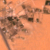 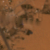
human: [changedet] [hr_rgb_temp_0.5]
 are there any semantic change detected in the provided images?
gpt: Nothing has changed.